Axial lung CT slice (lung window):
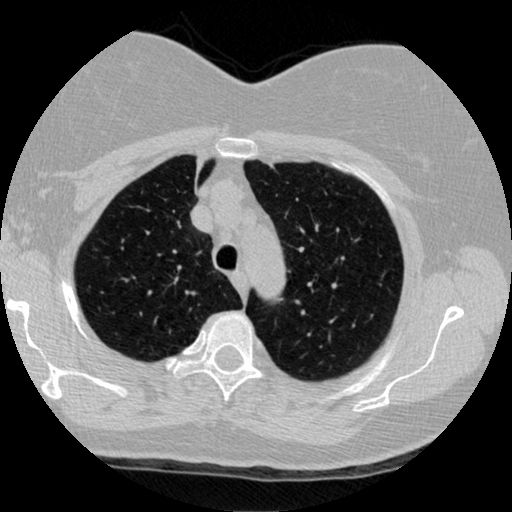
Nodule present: no